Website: home-depot
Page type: store-pickup
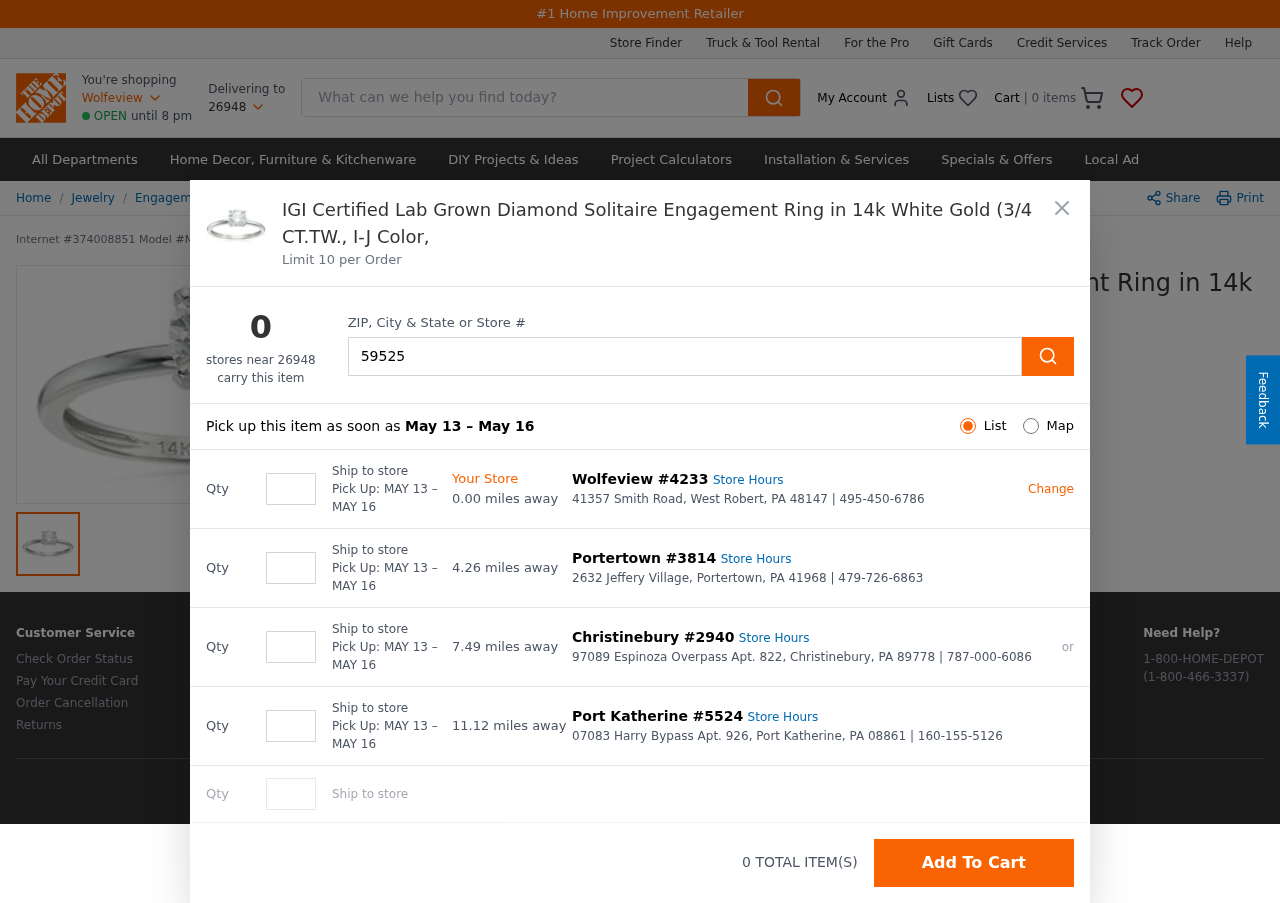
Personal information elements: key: PII_CITY
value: Wolfeview
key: PII_LOCATION1_CITY_STATE_ZIP
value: West Robert, PA 48147
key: PII_LOCATION1_STREET
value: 41357 Smith Road
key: PII_LOCATION2_CITY
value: Portertown
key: PII_LOCATION2_CITY_STATE_ZIP
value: Portertown, PA 41968
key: PII_LOCATION2_STREET
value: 2632 Jeffery Village
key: PII_LOCATION3_CITY
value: Christinebury
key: PII_LOCATION3_CITY_STATE_ZIP
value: Christinebury, PA 89778
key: PII_LOCATION3_STREET
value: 97089 Espinoza Overpass Apt. 822
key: PII_LOCATION4_CITY
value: Port Katherine
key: PII_LOCATION4_CITY_STATE_ZIP
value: Port Katherine, PA 08861
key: PII_LOCATION4_STREET
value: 07083 Harry Bypass Apt. 926
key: PII_POSTCODE
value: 26948
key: PII_POSTCODE2
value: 59525
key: PII_LOCATION1_PHONE
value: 495-450-6786
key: PII_LOCATION2_PHONE
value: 479-726-6863
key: PII_LOCATION3_PHONE
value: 787-000-6086
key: PII_LOCATION4_PHONE
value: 160-155-5126
Product elements: key: PRODUCT1_BREADCRUMB
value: Jewelry
Engagement Rings
Diamond Engagement Rings
Lab Grown Diamond Engagement Rings
Solitaire Engagement Rings
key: PRODUCT1_NAME
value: IGI Certified Lab Grown Diamond Solitaire Engagement Ring in 14k White Gold (3/4 CT.TW., I-J Color,
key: PRODUCT_INTERNET_NUMBER
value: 374008851
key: PRODUCT_MODEL_NUMBER
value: MW_OHW172642
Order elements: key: ORDER_NUM_ITEMS
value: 0
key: ORDER_PICKUP_DATE_RANGE
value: MAY 13 – MAY 16
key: ORDER_PICKUP_DATE_RANGE
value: May 13 – May 16
Search elements: key: HEADER_SEARCH
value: What can we help you find today?
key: SEARCH_STORE_LOCATION
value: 59525
Other elements: key: STORE1_DISTANCE
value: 0.00
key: STORE1_NUMBER
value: #4233
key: STORE2_DISTANCE
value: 4.26
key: STORE2_NUMBER
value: #3814
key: STORE3_DISTANCE
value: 7.49
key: STORE3_NUMBER
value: #2940
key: STORE4_DISTANCE
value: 11.12
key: STORE4_NUMBER
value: #5524